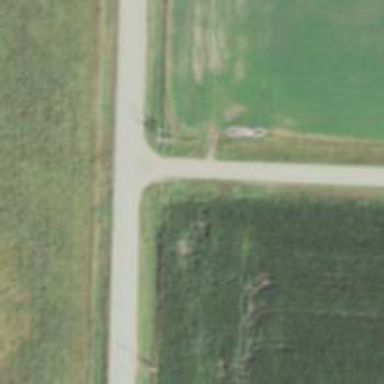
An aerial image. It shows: Power pole.